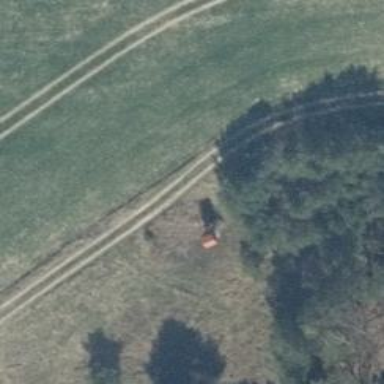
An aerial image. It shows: Hunting stand.